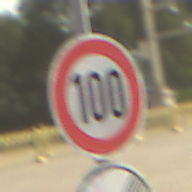
Verkehrszeichen: Geschwindigkeit100
Zusatzzeichen unten: EndeUeberholverbotKraftfahrzeuge
Umgebung: Outdoor, Suburban
Tageszeit: MorningAfternoon
Wetter: Clear
Licht: Natural
Jahreszeit: NotSpecified
Kontrast: HighContrast